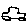
Label: car